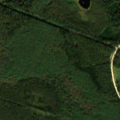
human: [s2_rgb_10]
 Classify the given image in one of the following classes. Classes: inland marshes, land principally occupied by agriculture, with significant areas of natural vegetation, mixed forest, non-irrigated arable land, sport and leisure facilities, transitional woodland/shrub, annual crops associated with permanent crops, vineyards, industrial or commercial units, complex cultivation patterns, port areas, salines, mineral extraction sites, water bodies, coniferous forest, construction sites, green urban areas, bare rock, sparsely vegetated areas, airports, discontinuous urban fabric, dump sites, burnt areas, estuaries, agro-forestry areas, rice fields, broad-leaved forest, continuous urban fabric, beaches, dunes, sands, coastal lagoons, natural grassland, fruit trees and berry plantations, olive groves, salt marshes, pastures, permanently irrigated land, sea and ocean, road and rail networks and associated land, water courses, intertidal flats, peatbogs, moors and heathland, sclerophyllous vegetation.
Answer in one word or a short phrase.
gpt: complex cultivation patterns, broad-leaved forest, coniferous forest, transitional woodland/shrub